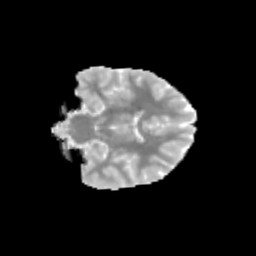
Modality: MD
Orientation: coronal
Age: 11
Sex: female
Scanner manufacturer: siemens
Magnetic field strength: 3 T
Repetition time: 3.8 s
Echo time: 0.07 s